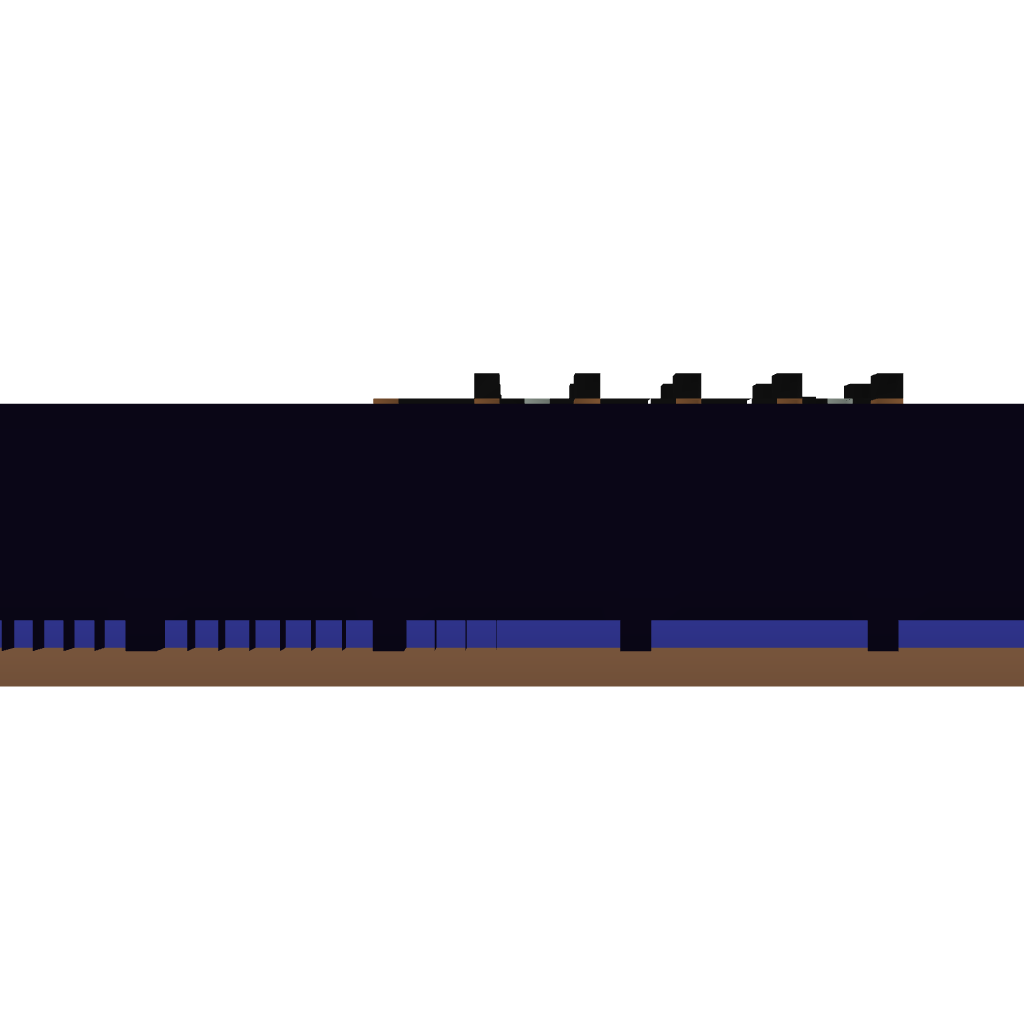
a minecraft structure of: Club/Disco